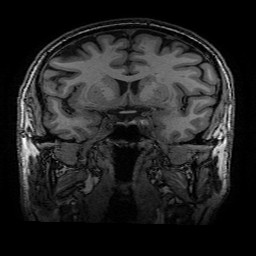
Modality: T1w
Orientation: sagittal
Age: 61
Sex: male
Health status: healthy
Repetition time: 2.53 s
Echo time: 0.0034 s